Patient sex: F
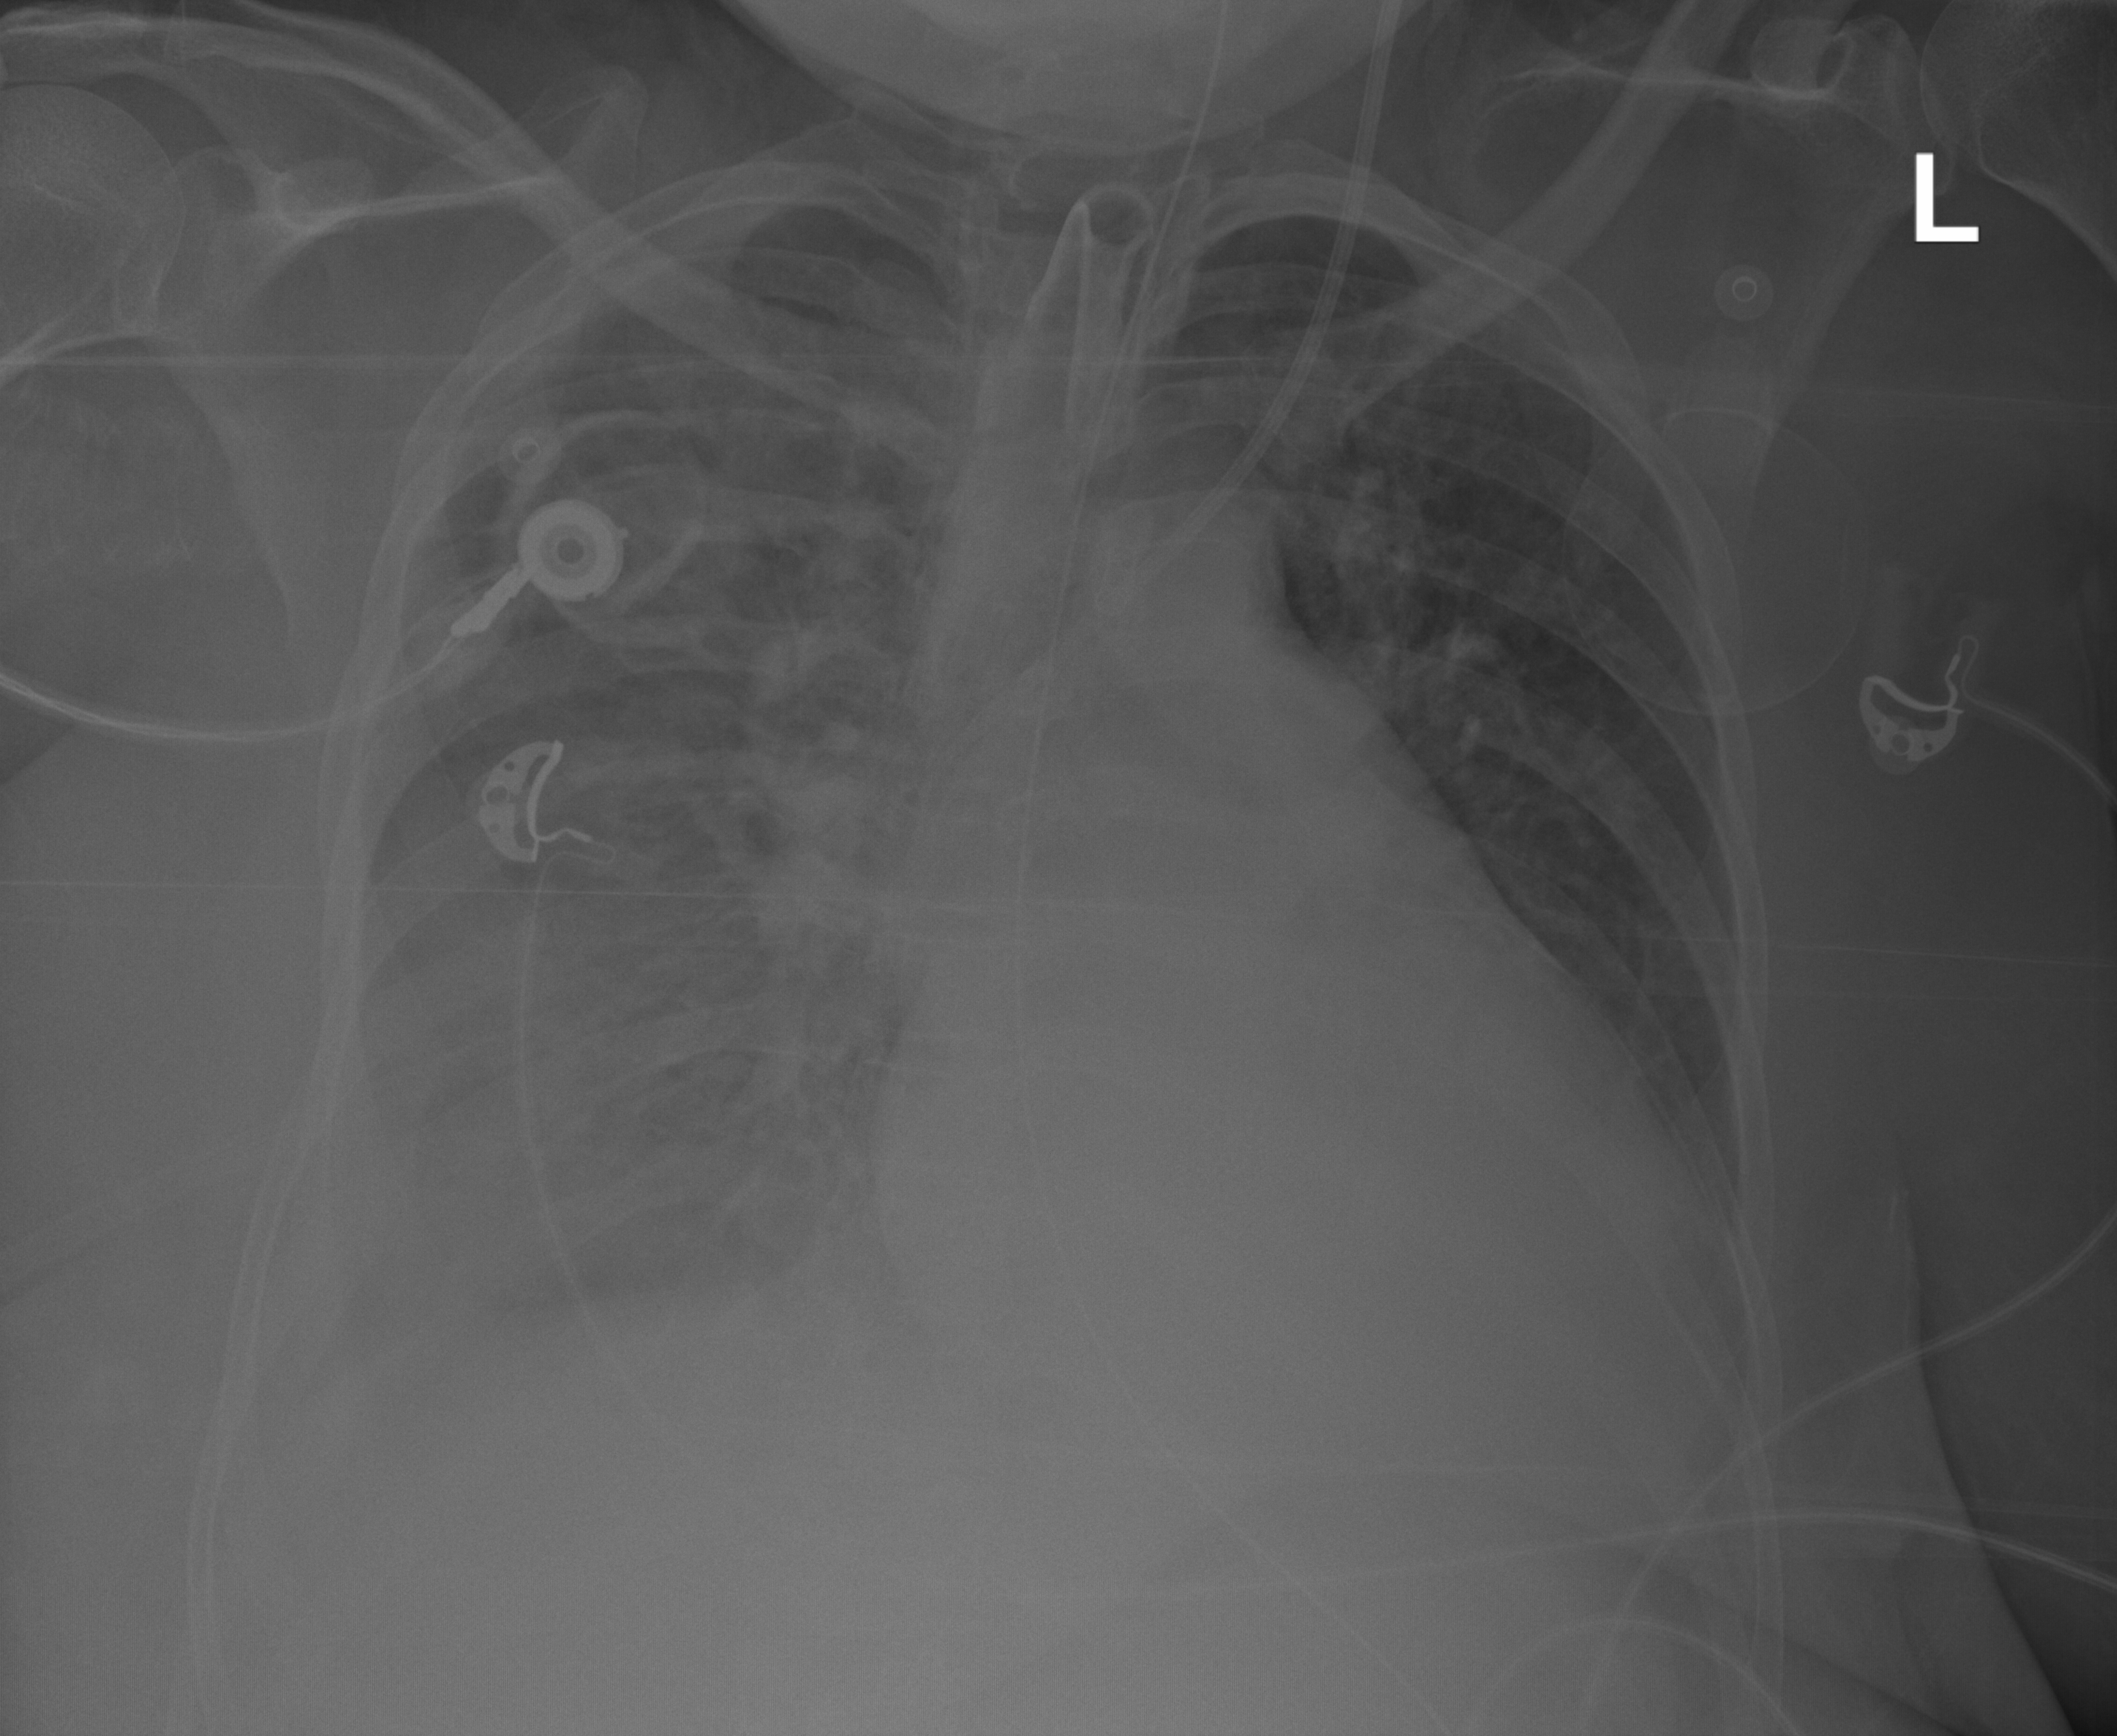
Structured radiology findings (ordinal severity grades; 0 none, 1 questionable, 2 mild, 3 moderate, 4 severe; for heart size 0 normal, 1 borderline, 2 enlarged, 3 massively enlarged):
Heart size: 2
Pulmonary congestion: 2
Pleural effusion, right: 3
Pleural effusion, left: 0
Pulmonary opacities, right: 2
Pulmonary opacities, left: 0
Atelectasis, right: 3
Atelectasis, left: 2